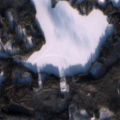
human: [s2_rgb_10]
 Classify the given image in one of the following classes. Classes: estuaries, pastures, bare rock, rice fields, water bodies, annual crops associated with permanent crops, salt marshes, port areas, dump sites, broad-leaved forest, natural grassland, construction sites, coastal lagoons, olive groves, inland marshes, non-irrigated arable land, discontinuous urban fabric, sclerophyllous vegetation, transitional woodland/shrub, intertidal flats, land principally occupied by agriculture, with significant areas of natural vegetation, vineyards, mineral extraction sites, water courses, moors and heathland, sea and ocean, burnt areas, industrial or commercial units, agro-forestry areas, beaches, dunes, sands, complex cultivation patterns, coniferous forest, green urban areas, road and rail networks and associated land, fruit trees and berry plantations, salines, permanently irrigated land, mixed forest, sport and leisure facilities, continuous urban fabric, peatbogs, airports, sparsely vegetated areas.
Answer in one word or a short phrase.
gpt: coniferous forest, water bodies